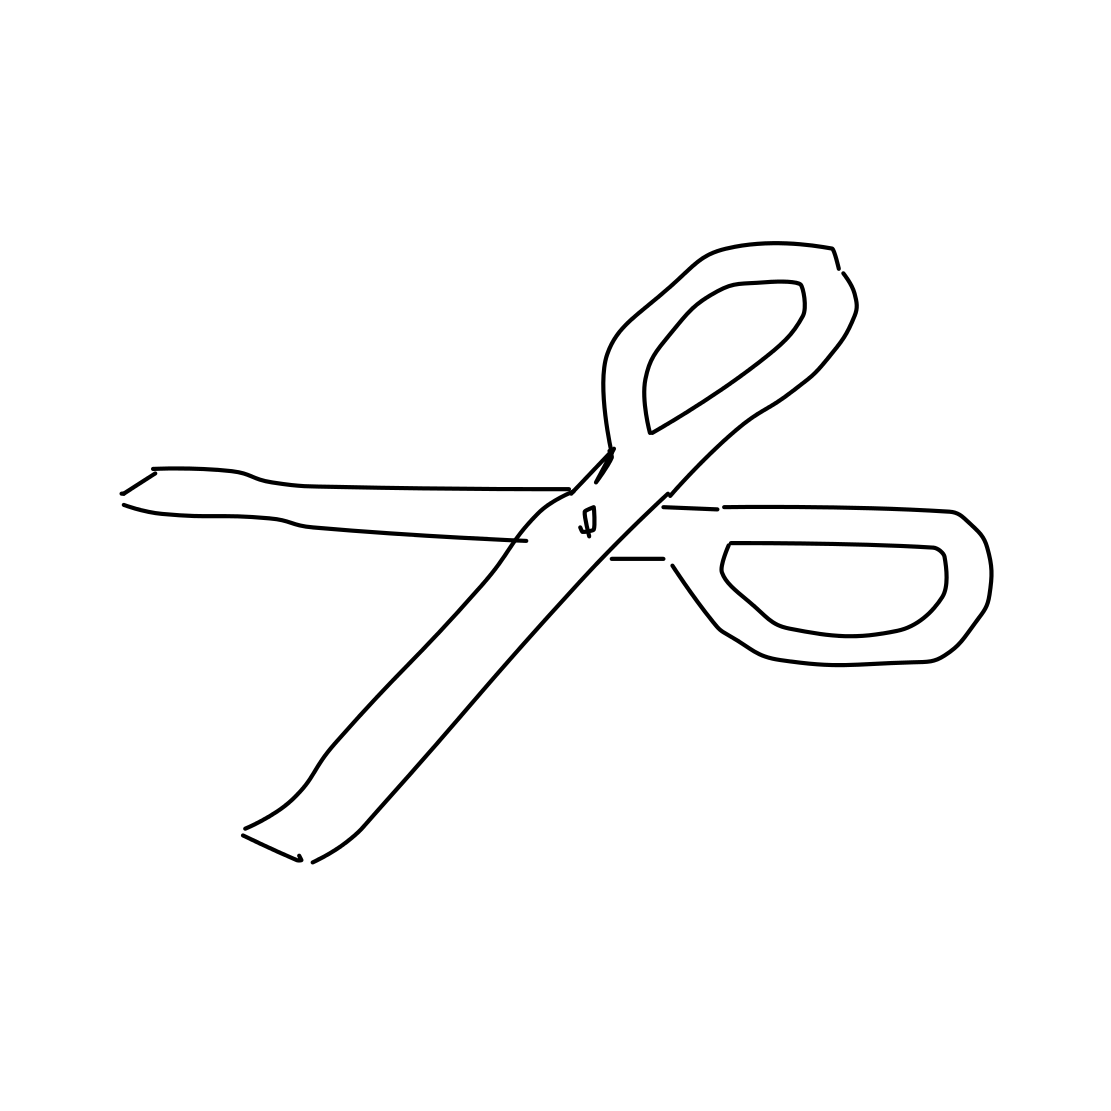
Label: scissors